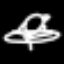
Label: frog